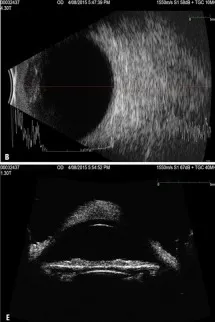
Scan.
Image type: radiology (ultrasound)